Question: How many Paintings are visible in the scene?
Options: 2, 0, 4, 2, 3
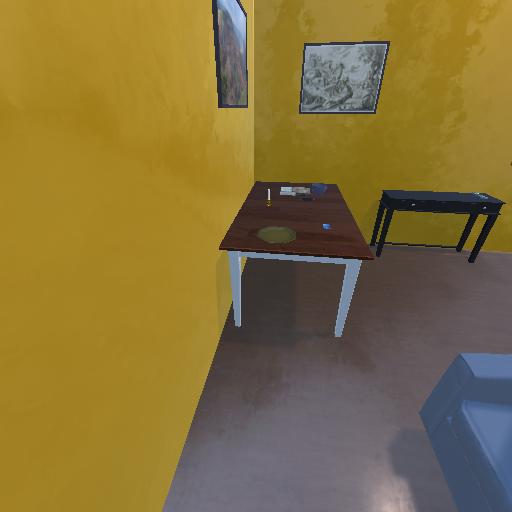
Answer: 2